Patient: sex F, age 34
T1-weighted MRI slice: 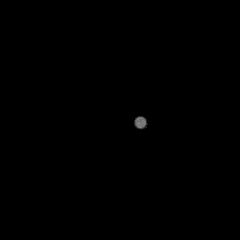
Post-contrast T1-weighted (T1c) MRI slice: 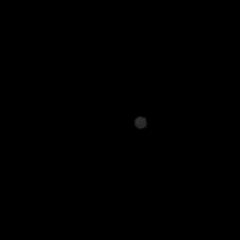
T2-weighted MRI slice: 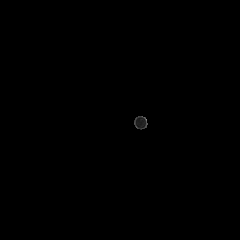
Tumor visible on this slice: no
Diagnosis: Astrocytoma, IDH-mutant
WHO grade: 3